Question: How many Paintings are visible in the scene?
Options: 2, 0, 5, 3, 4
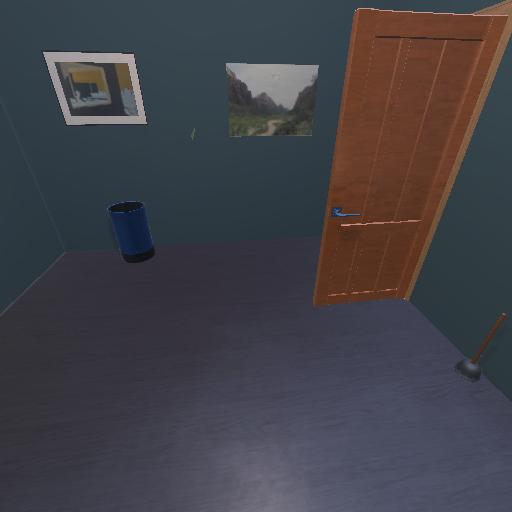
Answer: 2